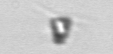
Label: Pyramimonas